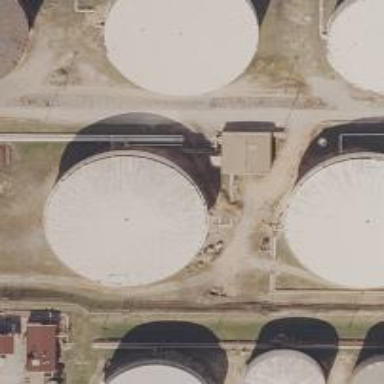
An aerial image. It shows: Storage tank that is man-made.